Aerial crown-view tile of a tropical tree (Barro Colorado Island, Panama), acquired 20250217:
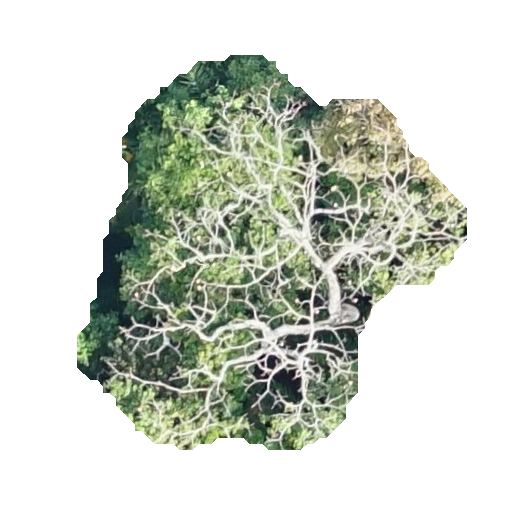
Species: Ceiba pentandra
GBIF accepted scientific name: Ceiba pentandra
Crown area: 151.014 m²